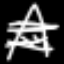
Label: The Eiffel Tower